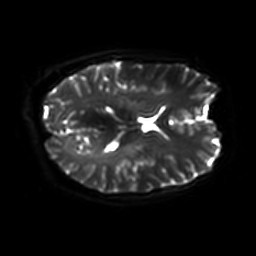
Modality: DWI
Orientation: axial
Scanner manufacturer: philips
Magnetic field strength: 7 T
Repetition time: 9.612 s
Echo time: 0.073 s